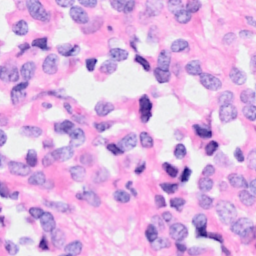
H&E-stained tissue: Breast